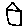
Label: house